Field crop: maize
Growth stage: 2
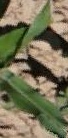
Species: maize